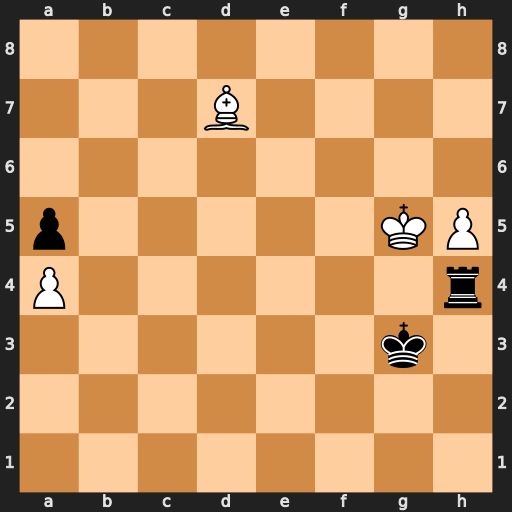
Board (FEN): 8/3B4/8/p5KP/P6r/6k1/8/8
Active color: w
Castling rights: -
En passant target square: -
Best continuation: h6 Rd4 h7 Rxd7 h8=Q